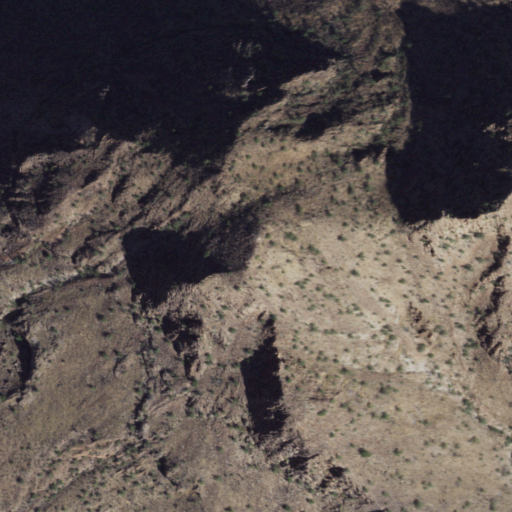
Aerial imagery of mountain in Arizona named Wildcat Peak containing only shrub